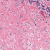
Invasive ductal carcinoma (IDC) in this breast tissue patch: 1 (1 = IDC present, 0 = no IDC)